Interaction volume radius: 5 \u00c5
Interaction volume height: 20 \u00c5
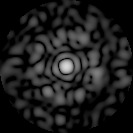
Disorder parameter: 0.8344